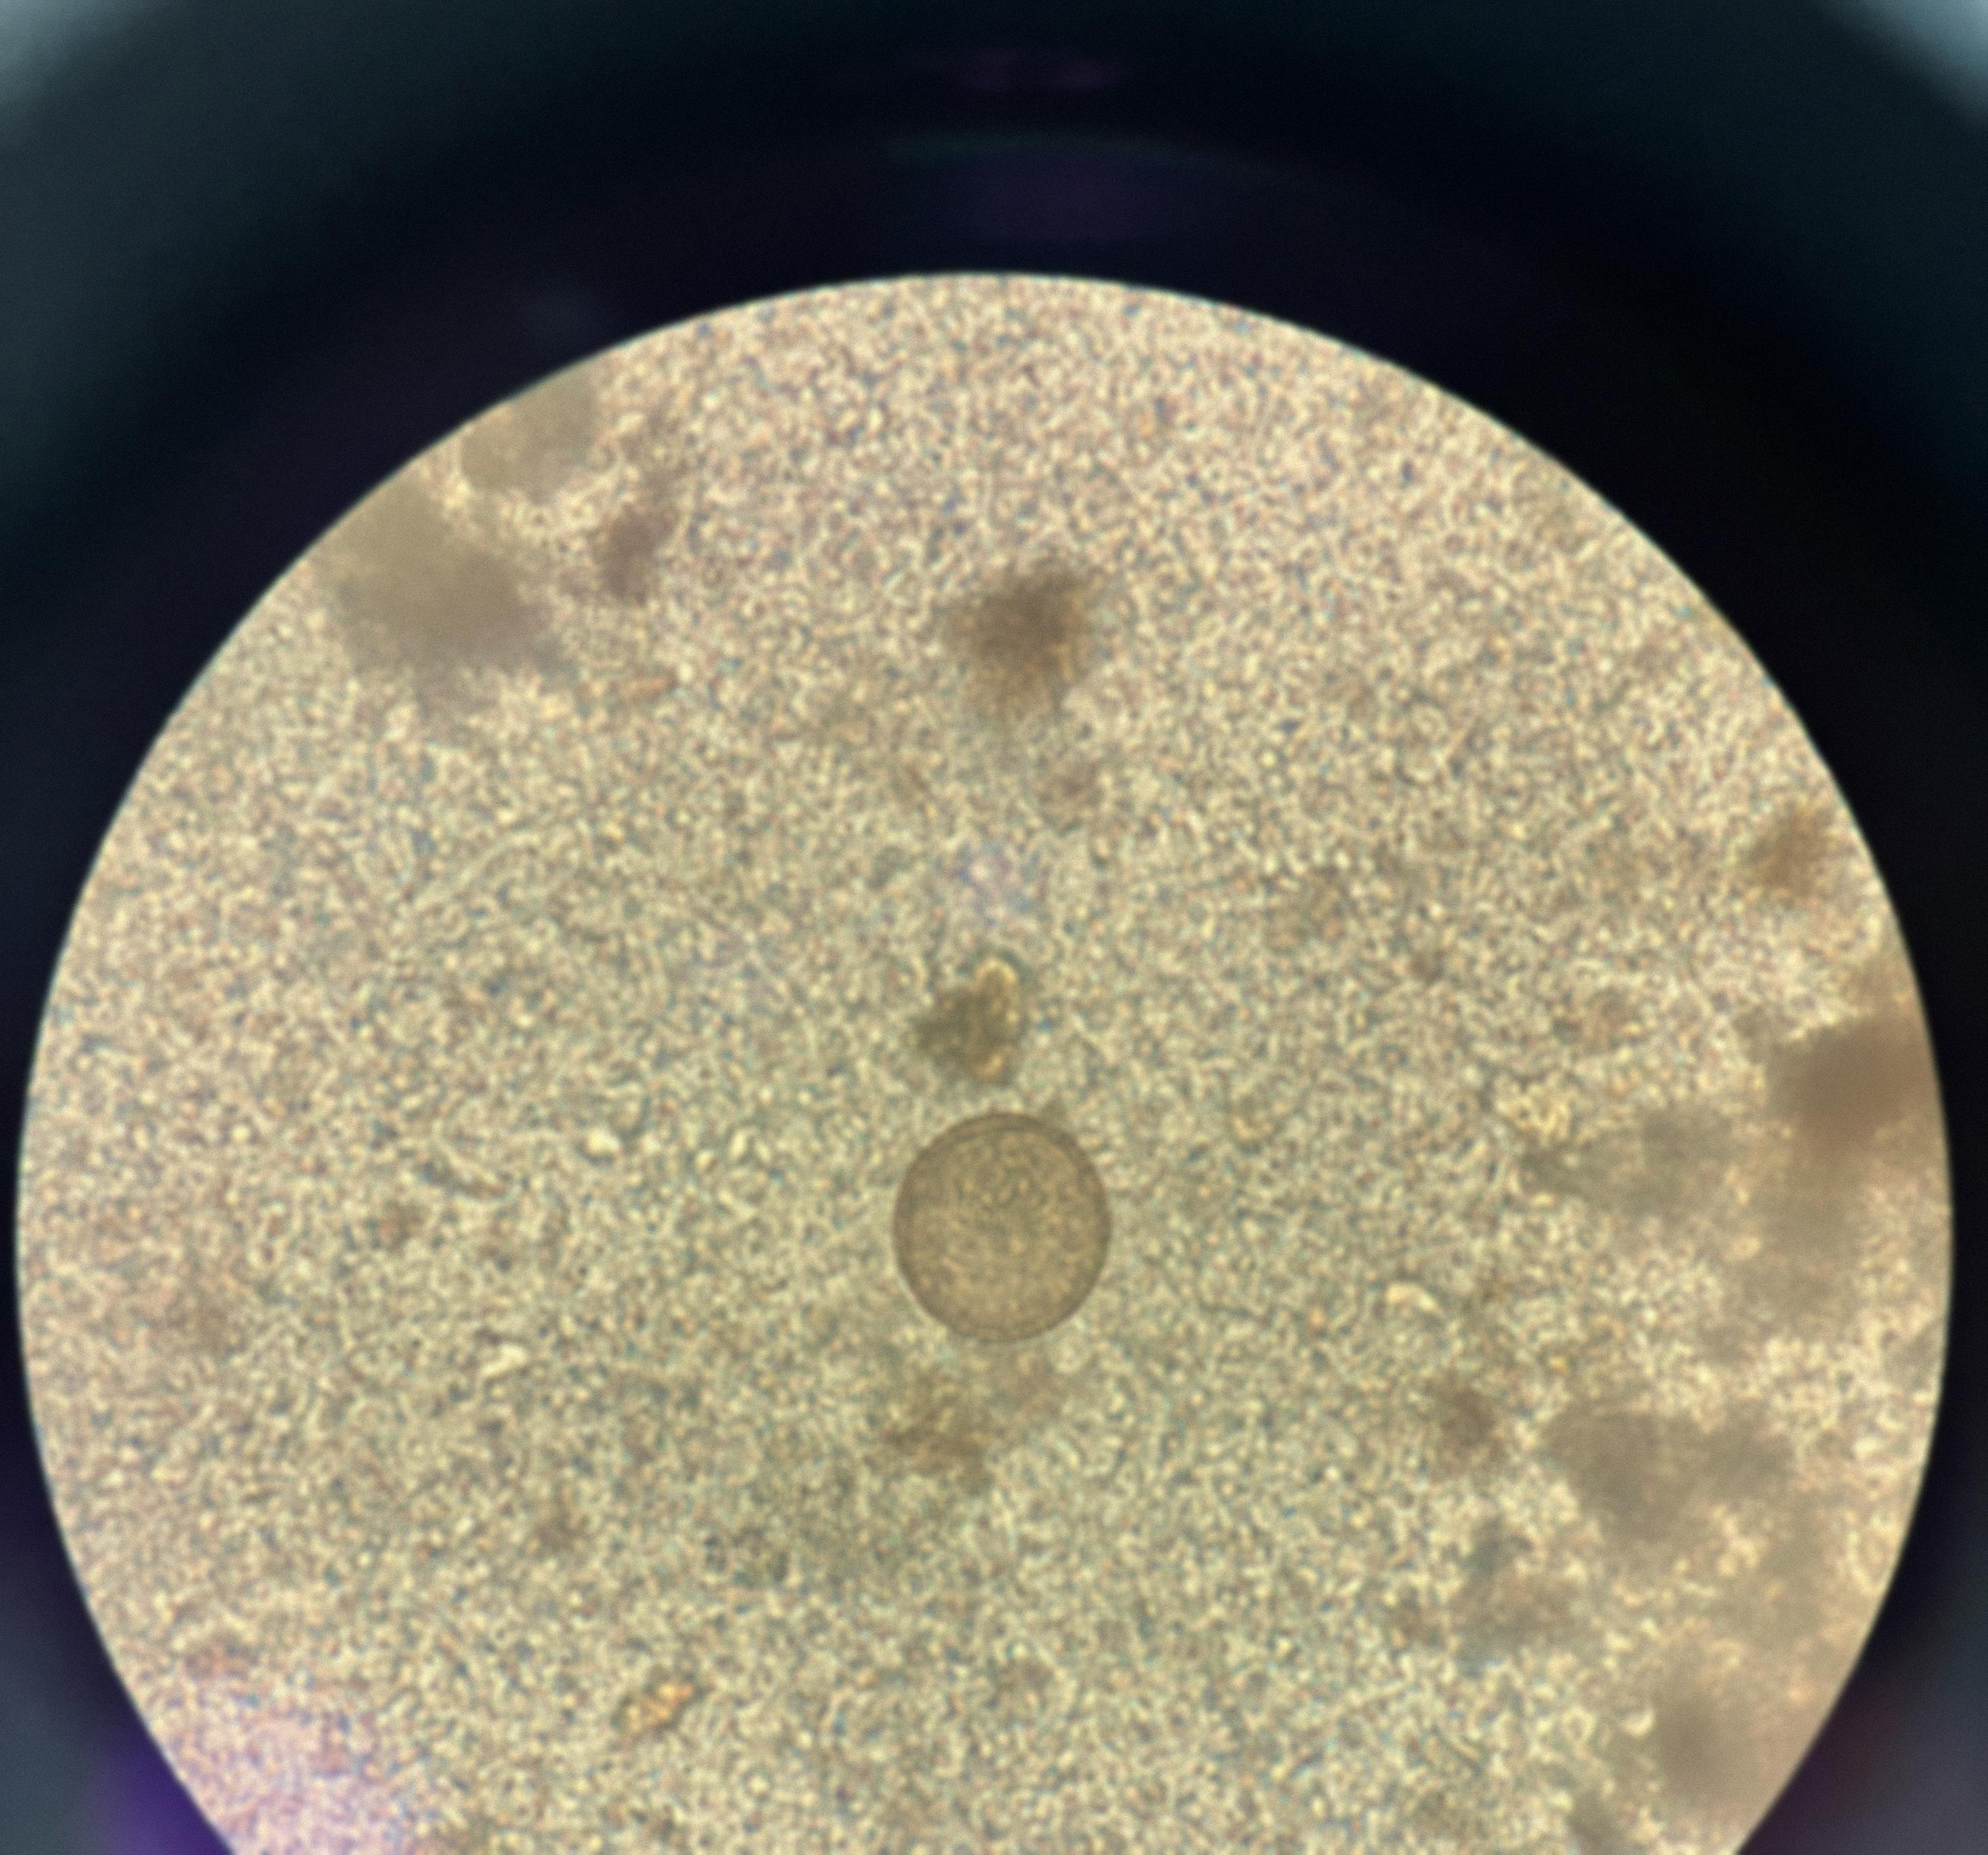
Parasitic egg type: Hymenolepis diminuta